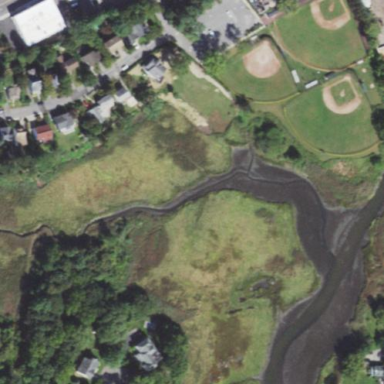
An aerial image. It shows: Marshy wetland area.